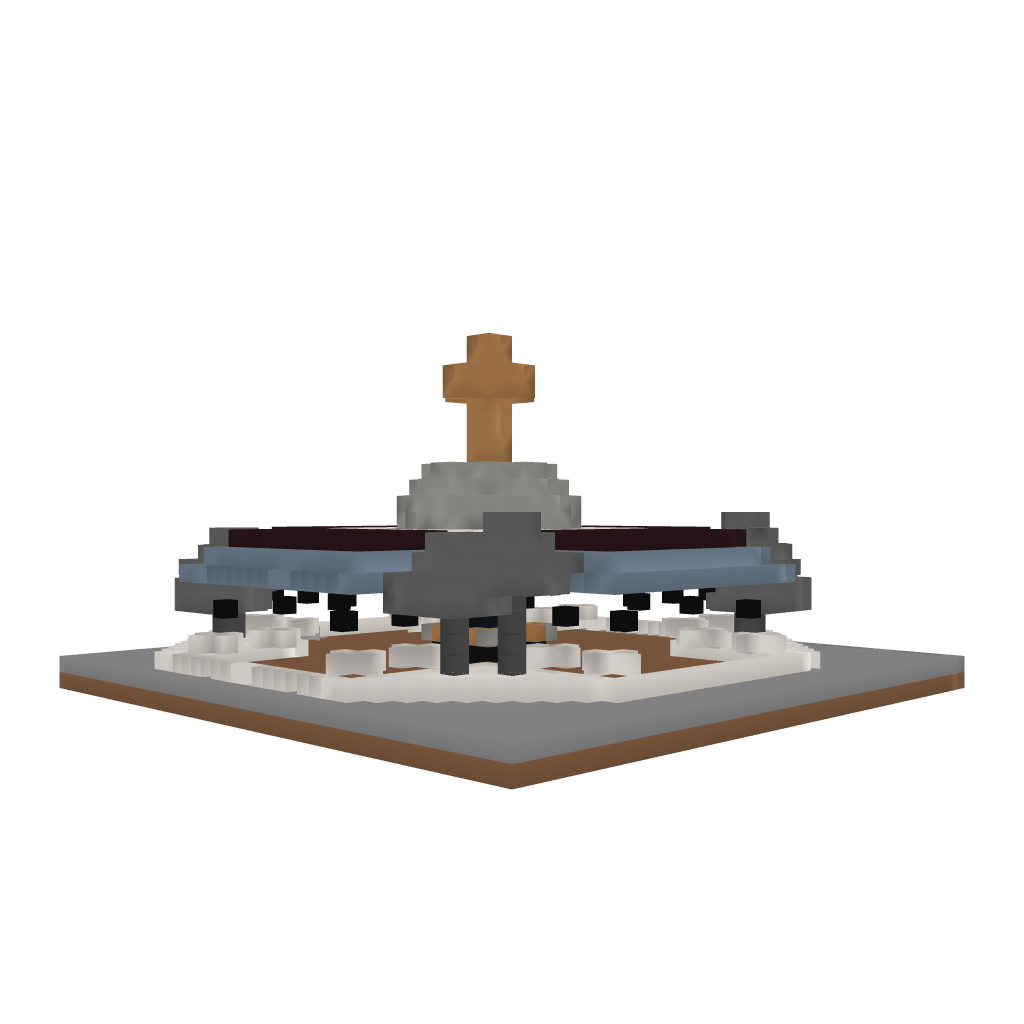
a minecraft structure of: Herobrine temple